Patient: sex M, age 71
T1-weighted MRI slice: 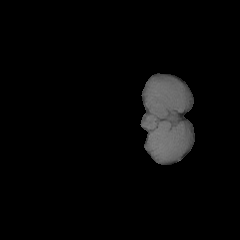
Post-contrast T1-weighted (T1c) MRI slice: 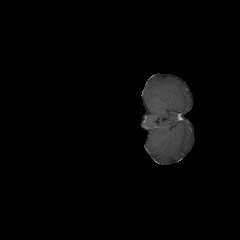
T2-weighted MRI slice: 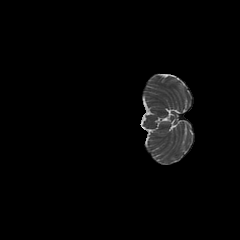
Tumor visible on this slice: no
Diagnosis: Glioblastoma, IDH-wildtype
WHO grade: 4